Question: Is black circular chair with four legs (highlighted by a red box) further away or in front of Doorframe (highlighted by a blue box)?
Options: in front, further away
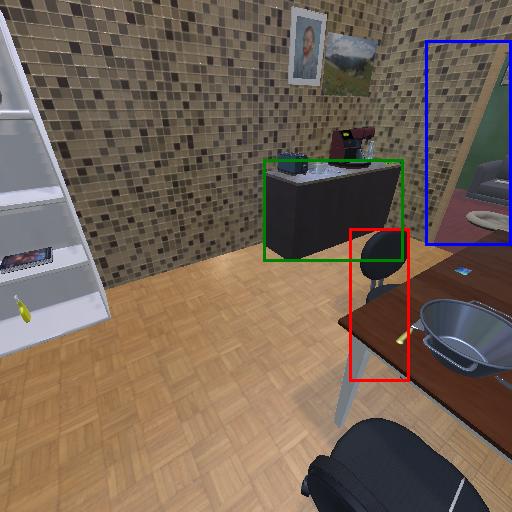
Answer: in front